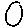
Label: sun